Question: I've been trying to set up a module that copies data from one excel file and pastes it into another. The columns in the copying file will be randomly shuffled and I will need to determine their positions at the start using the code shown below.
My problem here is that I've had the code works sometimes (CopyCell_2 = C1, etc) but also fail sometimes (CopyCell_2 is empty) and I don't know why.
Any insight here would be much appreciated.
'''
Option Explicit
Sub UpdateGroundData()
' Find last row
Dim LastRow_1 As Long ' Set up variable
LastRow_1 = Workbooks("GroundData").Worksheets(1).Cells(Rows.Count, 1).End(xlUp).Row ' Find last non-blank row
' Find the right copyranges
With Workbooks("GroundData")
Dim cell As Range
Dim CopyCell_2 As Variant, CopyCell_3 As Variant, CopyCell_4 As Variant, CopyCell_5 As Variant
Dim CopyCell_6 As Variant, CopyCell_7 As Variant, CopyCell_8 As Variant, CopyCell_9 As Variant
For Each cell In Range("C1:J1")
If InStr(cell.Text, "ADVANCE SPEED") > 0 Then
CopyCell_2 = cell.Address
ElseIf InStr(cell.Text, "AMOUNT CENTER FLUSHING") > 0 Then
CopyCell_3 = cell.Address
ElseIf InStr(cell.Text, "CUTTIG WHEEL ROTATION SPEED") > 0 Then
CopyCell_4 = cell.Address
ElseIf InStr(cell.Text, "DENSITY EXCAVATING CHAMBER") > 0 Then
CopyCell_5 = cell.Address
ElseIf InStr(cell.Text, "PRESSURE EXCAVATING CHAMBER 6 (LEFT TOP)") > 0 Then
CopyCell_6 = cell.Address
ElseIf InStr(cell.Text, "PRESSURE WORKING CHAMBER") > 0 Then
CopyCell_7 = cell.Address
ElseIf InStr(cell.Text, "SHIELD ARTICULATION CONTACT FORCE") > 0 Then
CopyCell_8 = cell.Address
ElseIf InStr(cell.Text, "TORQUE CUTTING WHEEL") > 0 Then
CopyCell_9 = cell.Address
End If
Next cell
End With
'''
EDIT:
Included a pic of GroundData sheet

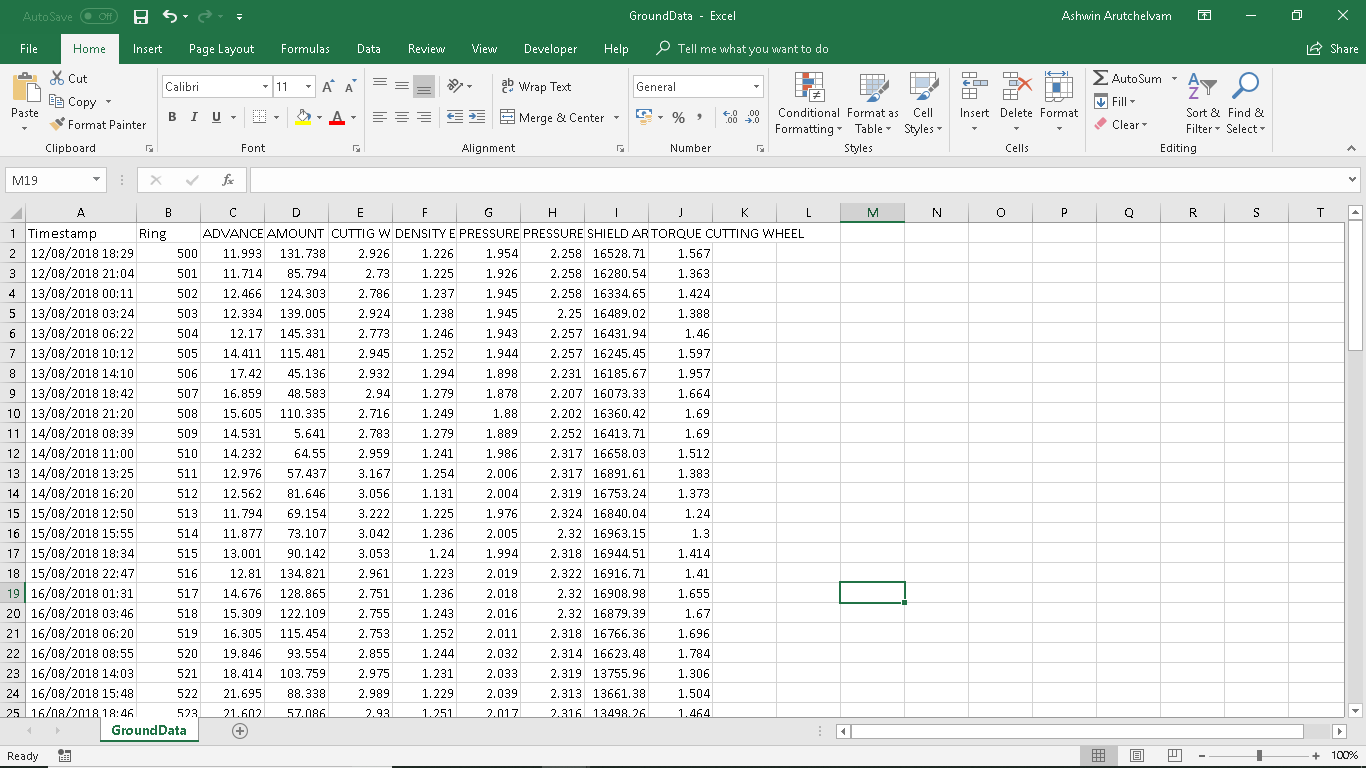
Answer: When you mention "," but "," a usual culprit can be unqualified 'Range' references, when 'ActiveWorkbook' and/or 'ActiveSheet' are implied.
In this case, you are not actually using the 'With...End With' block, which itself should include a 'Worksheet' reference. I'm assuming it would be the first 'Worksheet'.
based on the 'LastRow_1 = Workbooks("GroundData").Worksheets(1)...' line.
Modify your 'With...End With' then to this:
'''
With Workbooks("GroundData").Worksheets(1)
...
For Each cell In .Range("C1:J1")
...
Next cell
End With
'''
Note that the '.' in front of 'Range("C1:J1")' - now its 'Workbook' and 'Worksheet' are fully qualified and the 'With...End With' block is used.
As an additional improvement, you could move the 'LastRow_1' line within the 'With...End With' since it references the same 'Workbook' and 'Worksheet'.